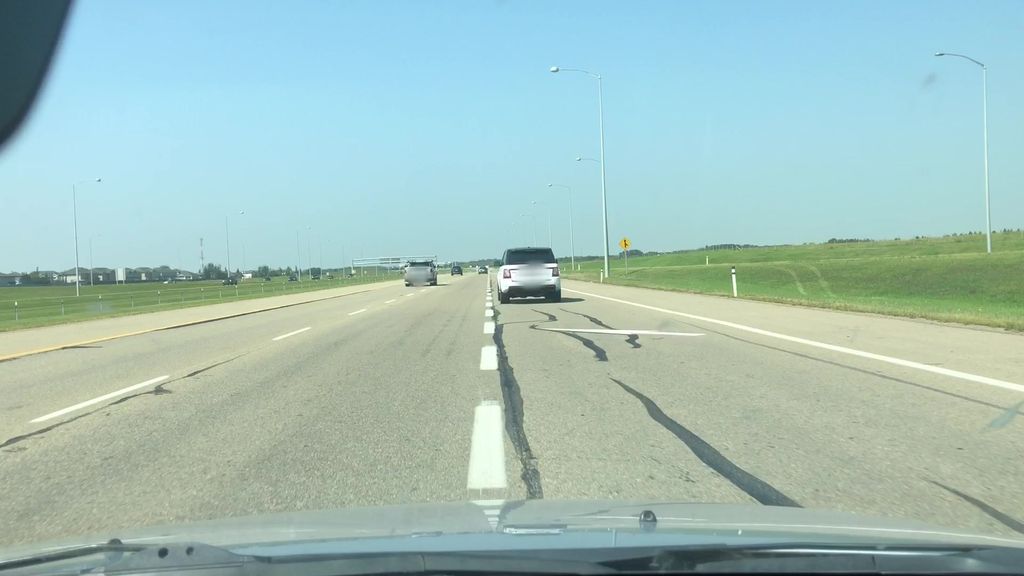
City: edmonton